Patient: sex M, age 28
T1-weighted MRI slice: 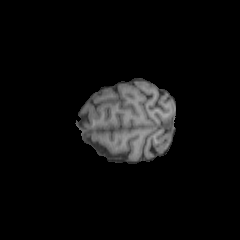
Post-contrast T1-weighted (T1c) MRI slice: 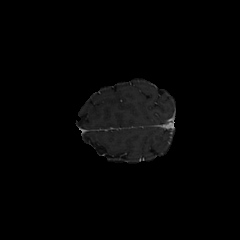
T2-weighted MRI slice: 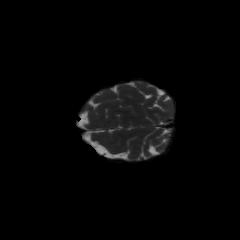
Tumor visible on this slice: no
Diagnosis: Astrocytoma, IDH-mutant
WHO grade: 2